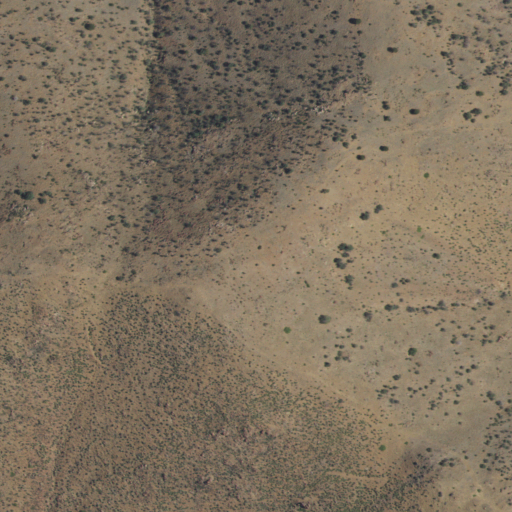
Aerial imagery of mountain in New Mexico named Empire Peak containing shrub, evergreen forest, and grassland